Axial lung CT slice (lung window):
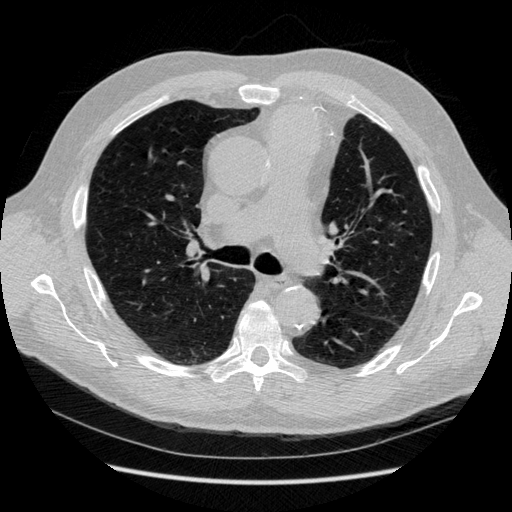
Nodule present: no